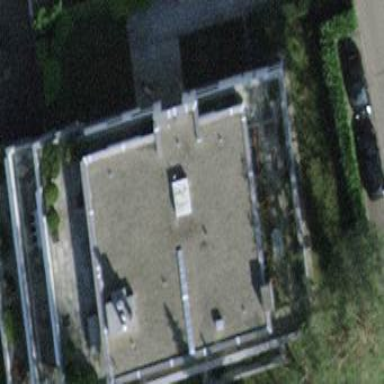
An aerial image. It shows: The building has flat roof oriented across.